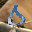
Label: 0